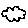
Label: cloud